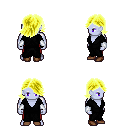
a pixel art fantasy rpg character, male body template, dark elf, purple skin, gray robe, red pants, gold swoop hairstyle, white cloth bracers, brown shoes, four views (front, back, left, right), 2x2 character sprite sheet, small pixel art, hard edges, no anti-aliasing